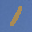
Label: 1